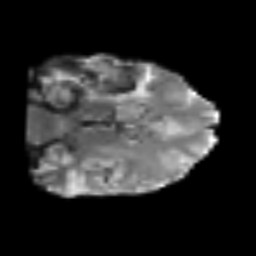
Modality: T2w
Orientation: coronal
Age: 54
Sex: male
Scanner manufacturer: siemens
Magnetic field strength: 3 T
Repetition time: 6.1 s
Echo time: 0.101 s